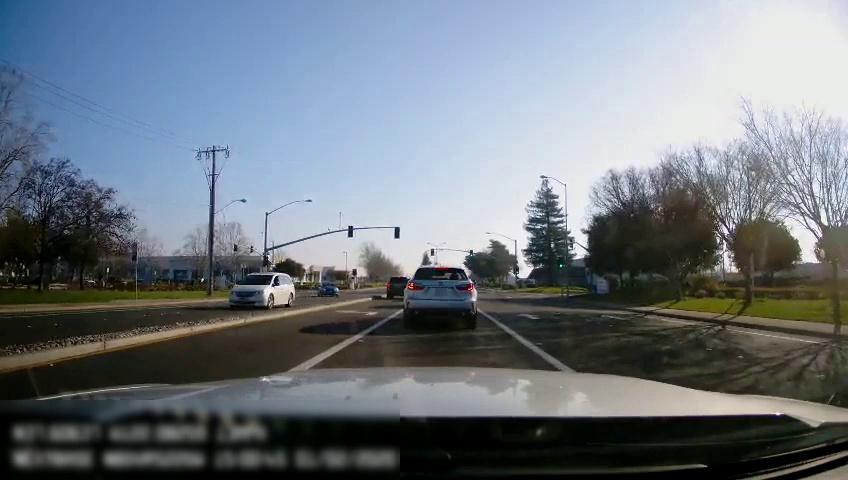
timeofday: Day
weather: Sunny
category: Drivable Space
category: Drivable Space
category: Vehicles | SUV
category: Vehicles | SUV
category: Vehicles | Car
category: Vehicles | Car
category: Lanes | Current Lane
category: Lanes | Alternate Lane
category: Lanes | Current Lane
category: Lanes | Alternate Lane